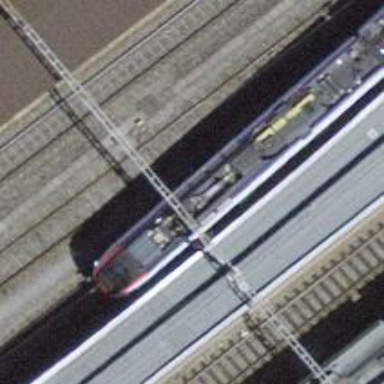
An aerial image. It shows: Platform edge at railway station.